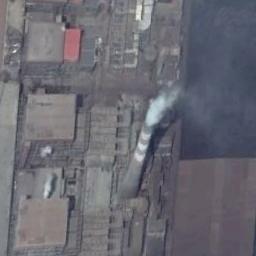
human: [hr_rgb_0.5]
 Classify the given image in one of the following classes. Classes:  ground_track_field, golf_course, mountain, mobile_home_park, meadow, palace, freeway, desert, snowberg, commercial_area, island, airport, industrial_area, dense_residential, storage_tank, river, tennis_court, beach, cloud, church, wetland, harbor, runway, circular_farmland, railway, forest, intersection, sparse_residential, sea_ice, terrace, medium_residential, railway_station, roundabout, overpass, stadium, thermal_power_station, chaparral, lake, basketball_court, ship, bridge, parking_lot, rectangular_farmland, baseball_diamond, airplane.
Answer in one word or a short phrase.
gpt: thermal_power_station